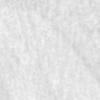
Label: no_change